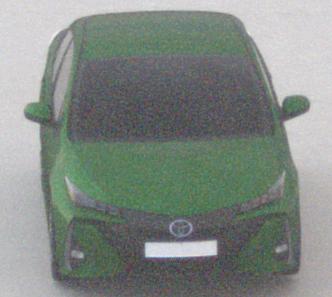
Make: Toyota
Model: Prius 1.8 Plug-In Hybrid
Detailed model: Prius (XW5) Plug-In
Model produced from: 2019/07
Model produced until: 2020/07
Doors: 5
Color: green
Road condition: dry road
Daytime: night
Contrast: low contrast